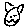
Label: cat